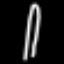
Label: fork